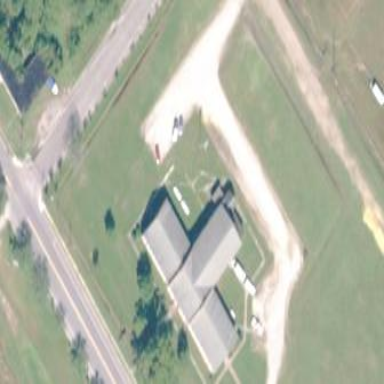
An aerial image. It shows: Events venue building.